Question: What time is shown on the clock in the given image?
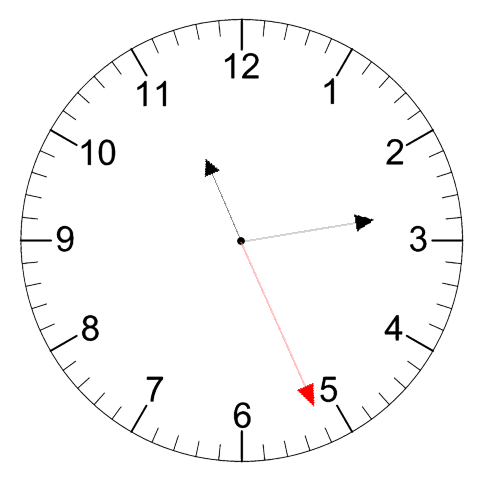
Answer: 11:13:26